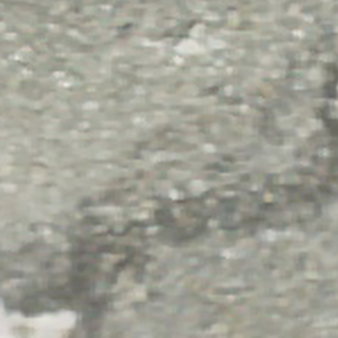
Label: other